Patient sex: M
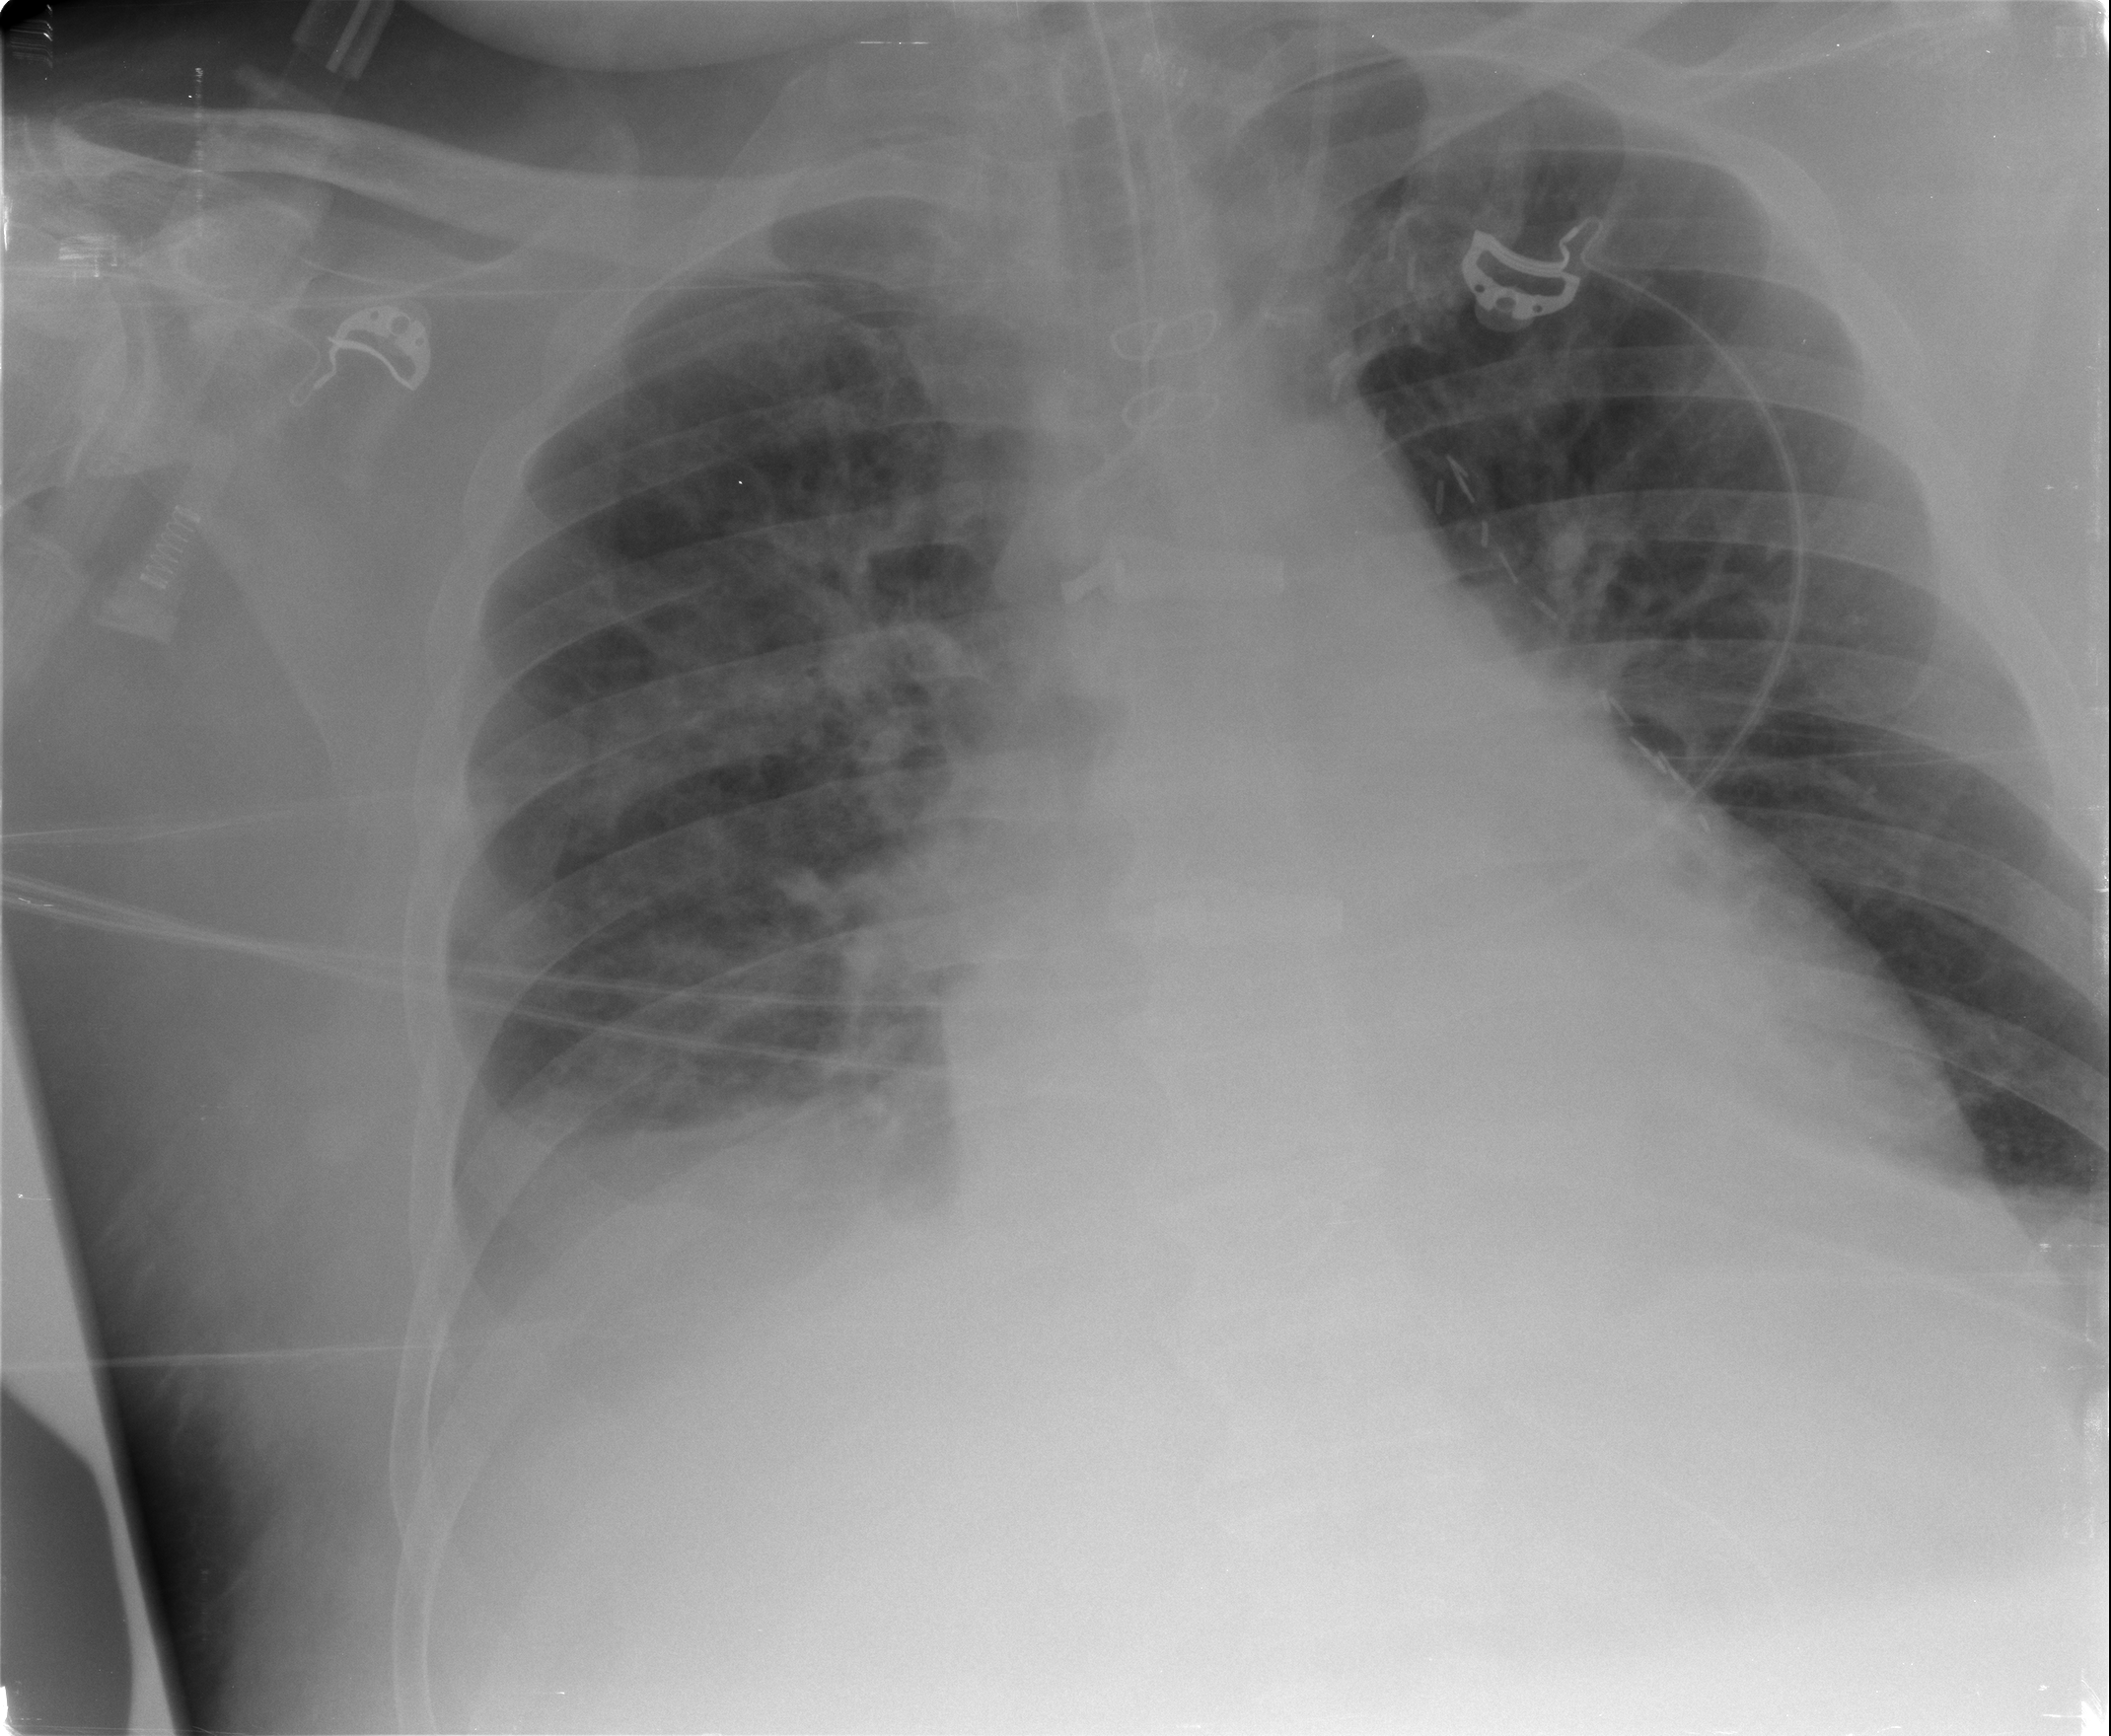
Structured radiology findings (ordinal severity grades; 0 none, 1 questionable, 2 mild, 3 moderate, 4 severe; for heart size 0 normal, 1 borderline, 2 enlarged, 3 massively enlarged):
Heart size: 2
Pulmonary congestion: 2
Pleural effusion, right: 2
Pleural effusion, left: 0
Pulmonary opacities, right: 2
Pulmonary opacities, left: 0
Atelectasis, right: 2
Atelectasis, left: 0